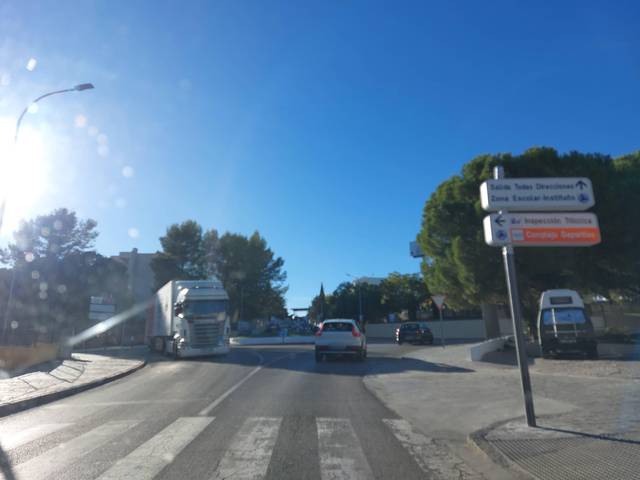
Region: Spain
Coordinates: 36.751, -5.164